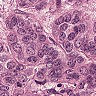
Metastatic tissue present: yes